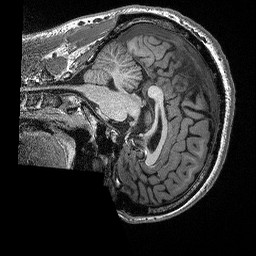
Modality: T1w
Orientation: sagittal
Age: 42
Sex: male
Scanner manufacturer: siemens
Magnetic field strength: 3 T
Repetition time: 2.3 s
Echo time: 0.00298 s